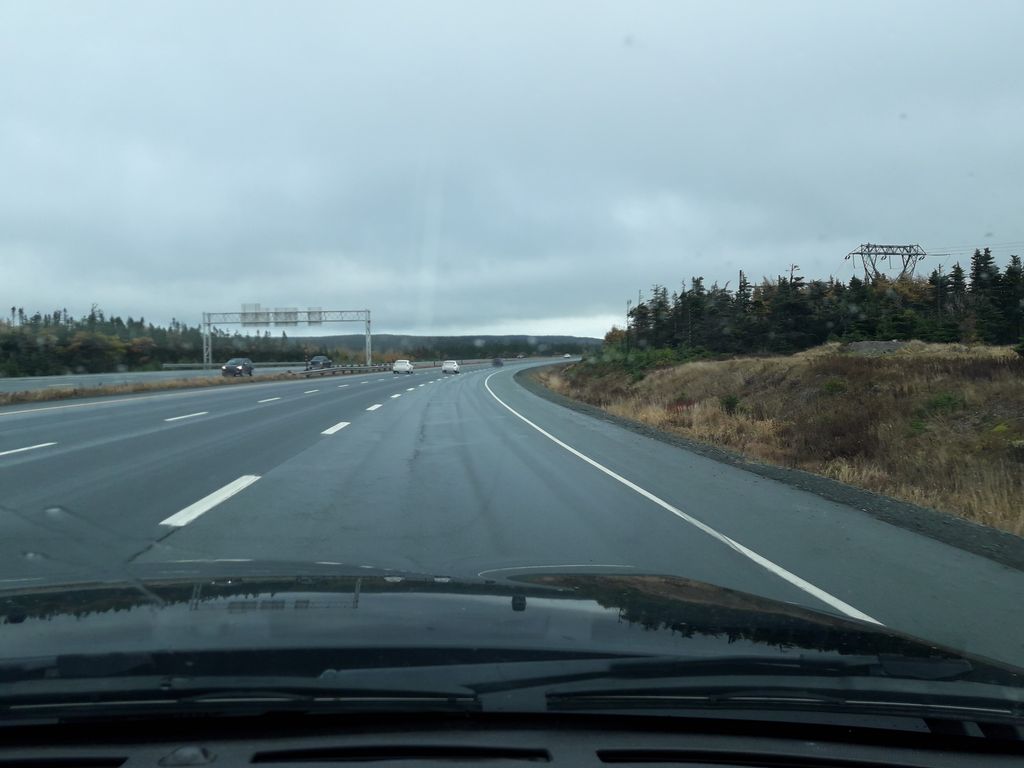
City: st_johns